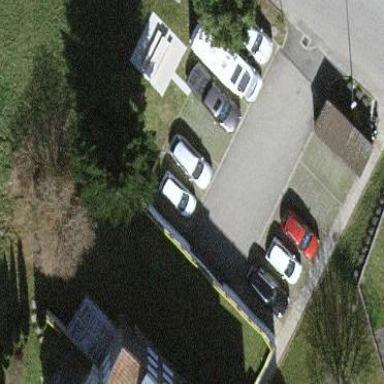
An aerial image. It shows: Parking area with surface.